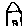
Label: house